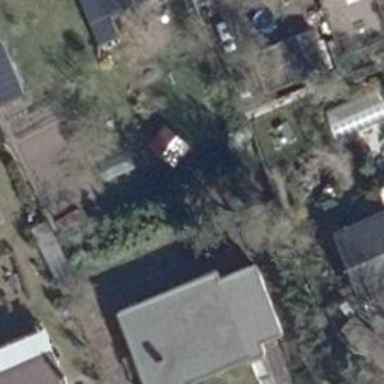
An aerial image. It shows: Single tag "natural: tree."